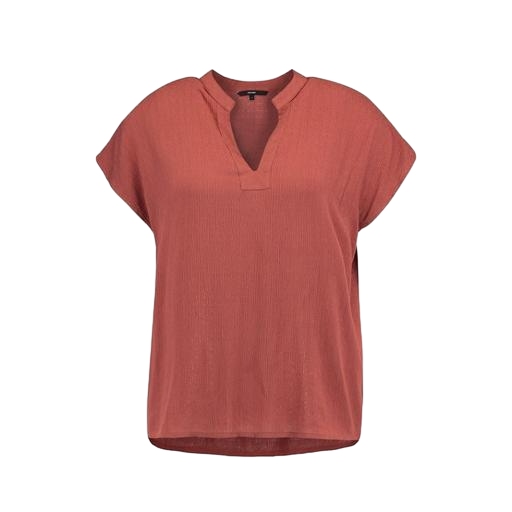
red plus size v-neck top only macy, short-sleeve top only macy, red plus size printed t-shirt only macy, white background